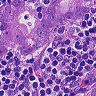
Metastatic tissue present: yes